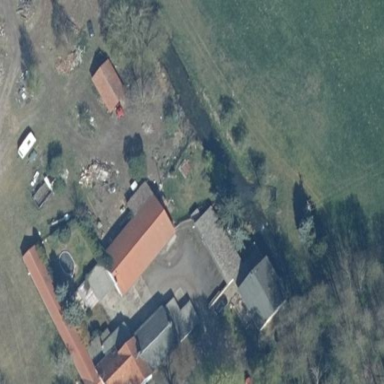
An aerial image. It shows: Farmyard area.